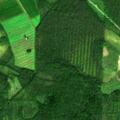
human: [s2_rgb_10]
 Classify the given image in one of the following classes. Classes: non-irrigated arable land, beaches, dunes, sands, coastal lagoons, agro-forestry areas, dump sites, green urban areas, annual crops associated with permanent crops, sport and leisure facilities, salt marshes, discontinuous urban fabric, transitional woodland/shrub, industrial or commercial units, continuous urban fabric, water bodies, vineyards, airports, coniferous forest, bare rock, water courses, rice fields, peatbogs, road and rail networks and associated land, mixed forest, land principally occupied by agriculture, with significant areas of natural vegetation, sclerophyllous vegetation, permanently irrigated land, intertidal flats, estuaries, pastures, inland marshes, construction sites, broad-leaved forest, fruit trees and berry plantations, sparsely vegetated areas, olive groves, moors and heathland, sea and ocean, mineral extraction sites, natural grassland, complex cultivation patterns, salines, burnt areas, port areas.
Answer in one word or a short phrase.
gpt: non-irrigated arable land, coniferous forest, mixed forest, transitional woodland/shrub